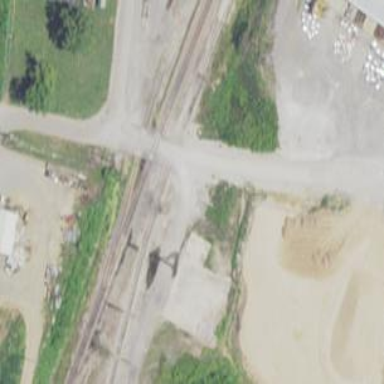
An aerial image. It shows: Level crossing along the railway.